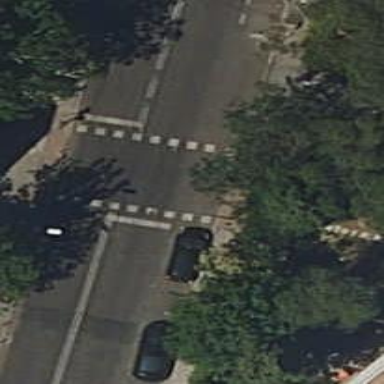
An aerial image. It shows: Crossing with traffic signals.